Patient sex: F
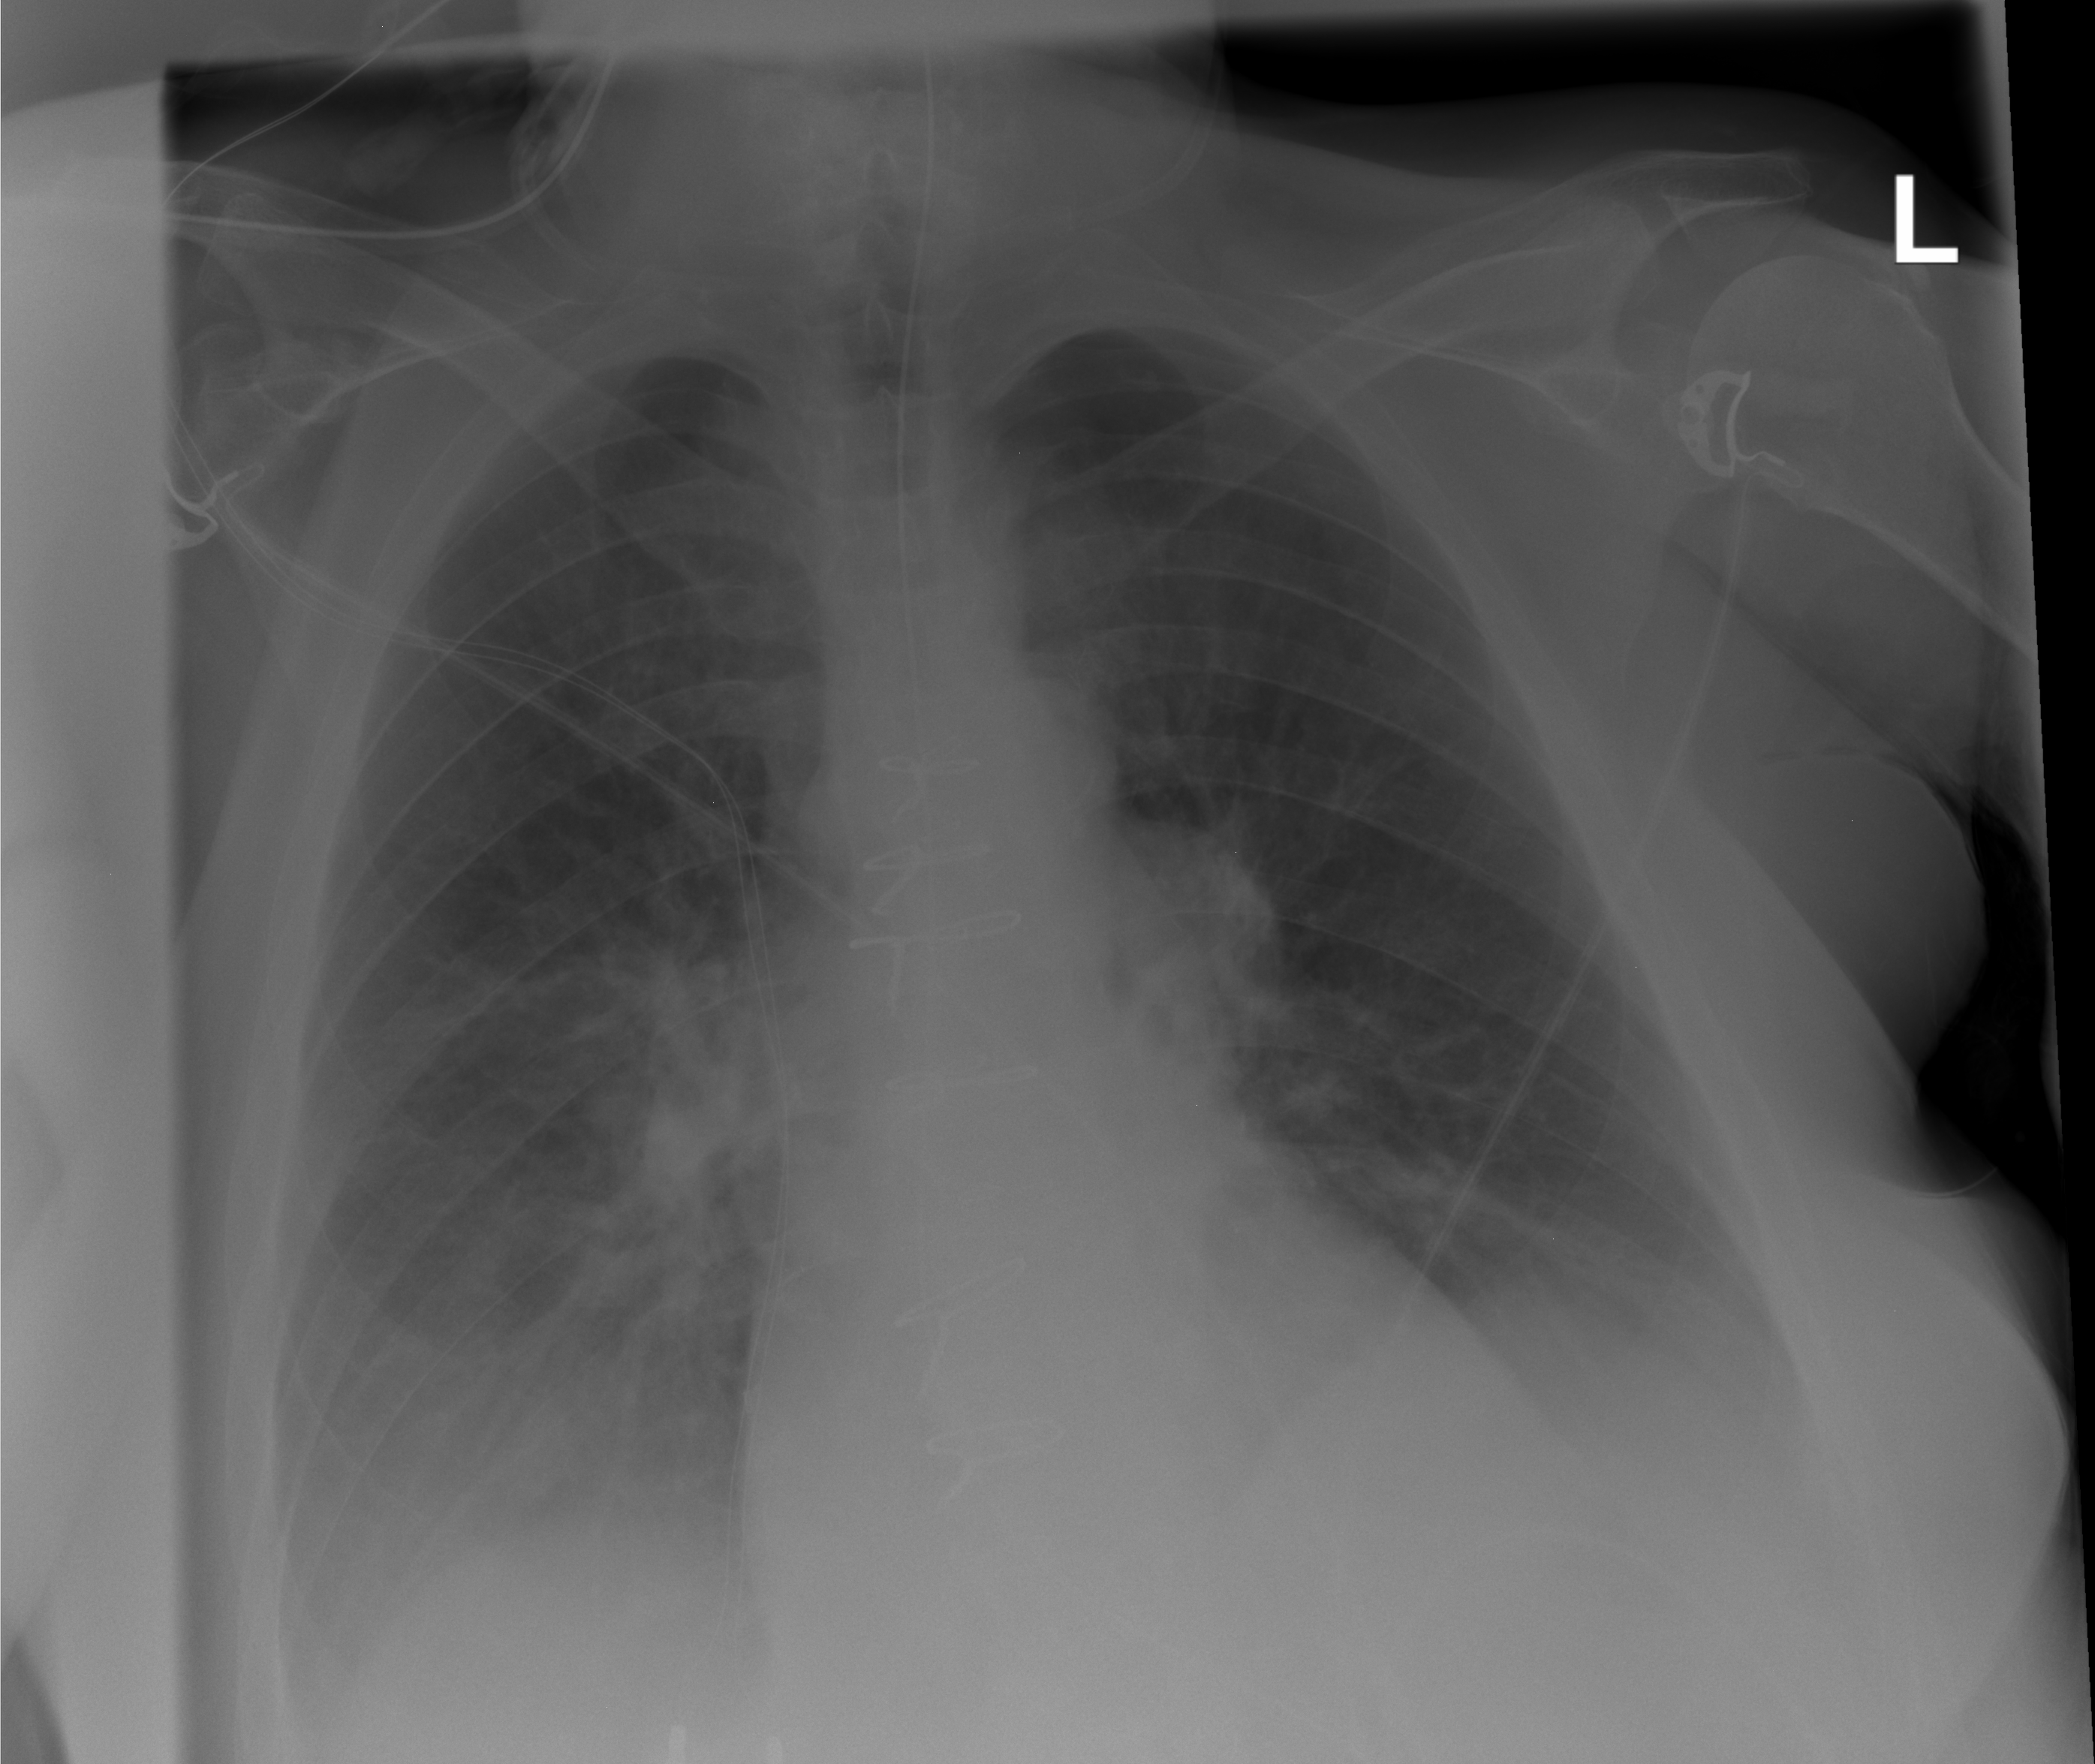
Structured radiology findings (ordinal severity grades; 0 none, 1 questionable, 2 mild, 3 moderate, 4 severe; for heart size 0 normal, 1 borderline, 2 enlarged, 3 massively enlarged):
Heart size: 0
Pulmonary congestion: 1
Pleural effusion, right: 2
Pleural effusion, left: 2
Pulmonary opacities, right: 0
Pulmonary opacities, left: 0
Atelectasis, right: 2
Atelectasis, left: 0